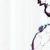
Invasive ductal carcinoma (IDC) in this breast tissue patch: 0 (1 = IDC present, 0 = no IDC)